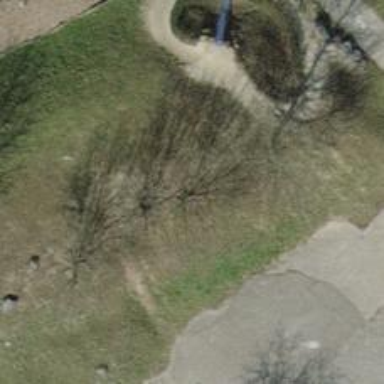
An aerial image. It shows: Urban tree with broadleaved deciduous leaves.